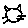
Label: cat